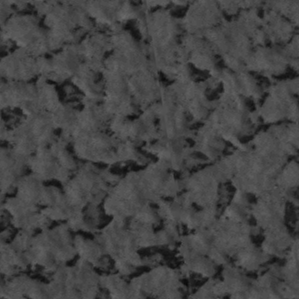
Label: frost